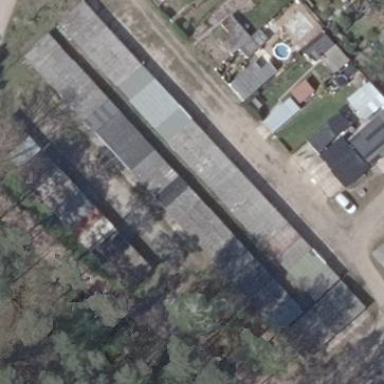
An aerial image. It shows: Group of garages.